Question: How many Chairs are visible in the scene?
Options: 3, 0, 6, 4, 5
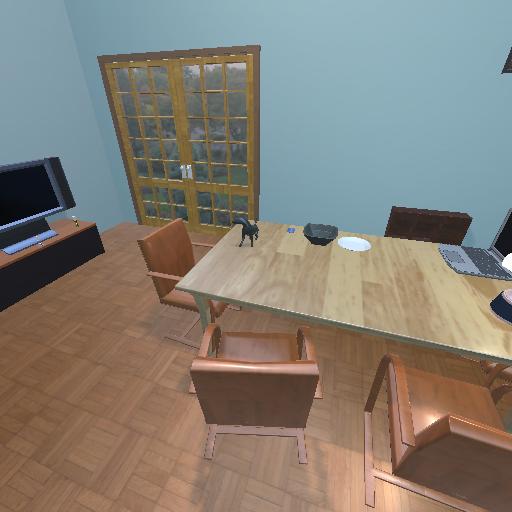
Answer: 3